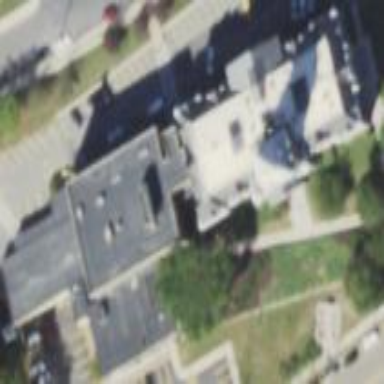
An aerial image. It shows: Public courthouse building.